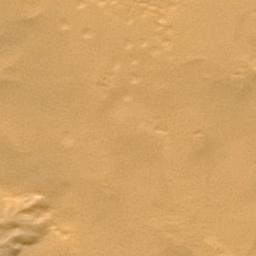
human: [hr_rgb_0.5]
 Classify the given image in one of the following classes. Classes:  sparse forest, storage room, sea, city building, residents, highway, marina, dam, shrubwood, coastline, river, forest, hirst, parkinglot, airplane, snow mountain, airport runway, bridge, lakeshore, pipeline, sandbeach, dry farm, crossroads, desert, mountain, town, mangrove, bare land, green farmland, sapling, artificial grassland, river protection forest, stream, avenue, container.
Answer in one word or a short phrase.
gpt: desert